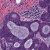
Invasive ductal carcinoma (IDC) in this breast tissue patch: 1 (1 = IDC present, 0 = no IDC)